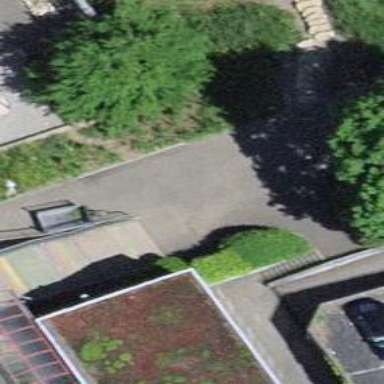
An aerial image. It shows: Footway.